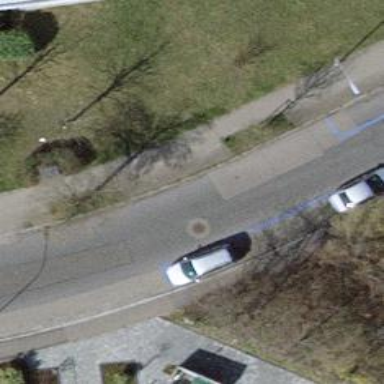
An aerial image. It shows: Residential road with asphalt surface. There are sidewalks on both sides. The parking lanes are parallel with markings on both sides.